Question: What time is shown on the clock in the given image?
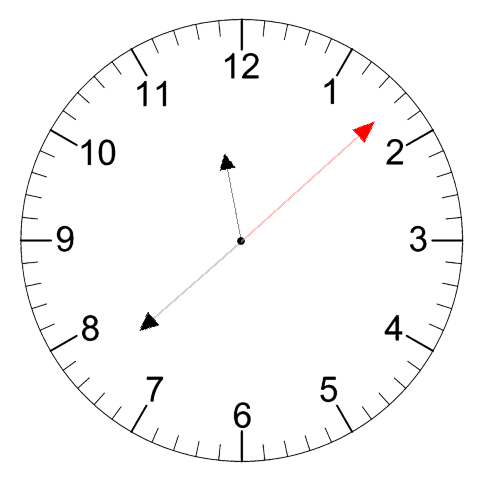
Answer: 11:38:08